Question: I try this block of code but its not work:
'''
FormDialog f = new FormDialog();
f.Parent = panel1;
f.StartPosition = FormStartPosition.CenterParent;
'''

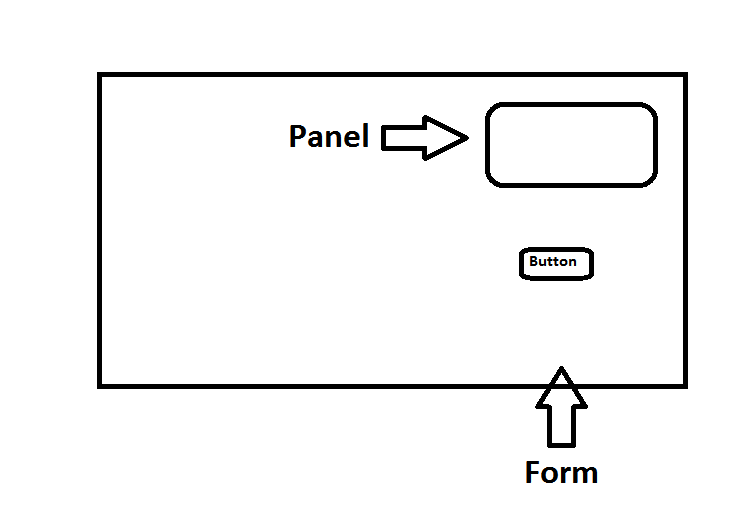
Answer: You can set the position manually. First you can obtain the position of center of 'panel' on the screen and then place your form at this coordinates.
'''
Form2 f = new Form2();
f.StartPosition = FormStartPosition.Manual;
Point panelCenterPosition = panel1.PointToScreen(new Point(panel1.Width / 2, panel1.Height / 2));
f.SetDesktopLocation(panelCenterPosition.X - f.Width/2, panelCenterPosition.Y - f.Height/2);
f.ShowDialog();
'''